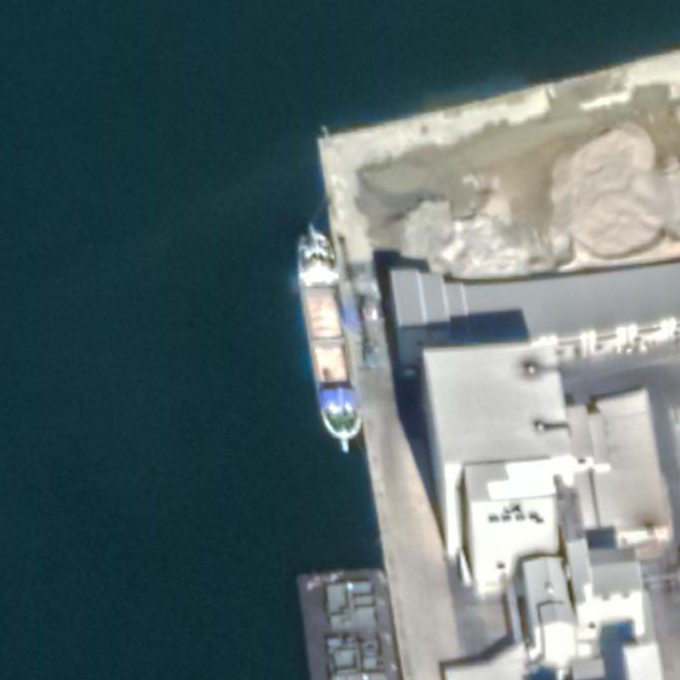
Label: civil